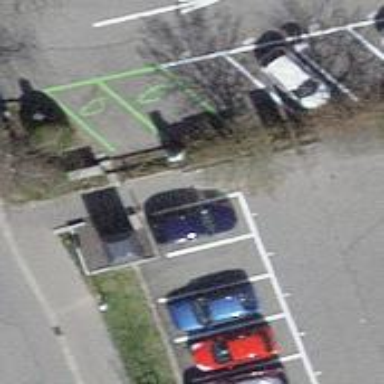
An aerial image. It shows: Charging station.